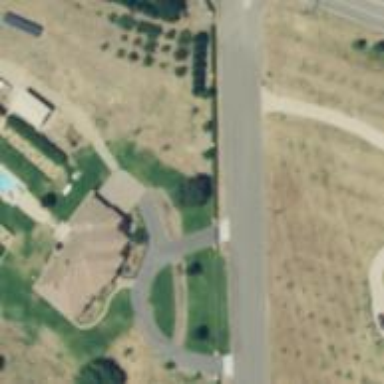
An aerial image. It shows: Driveway.